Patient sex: M
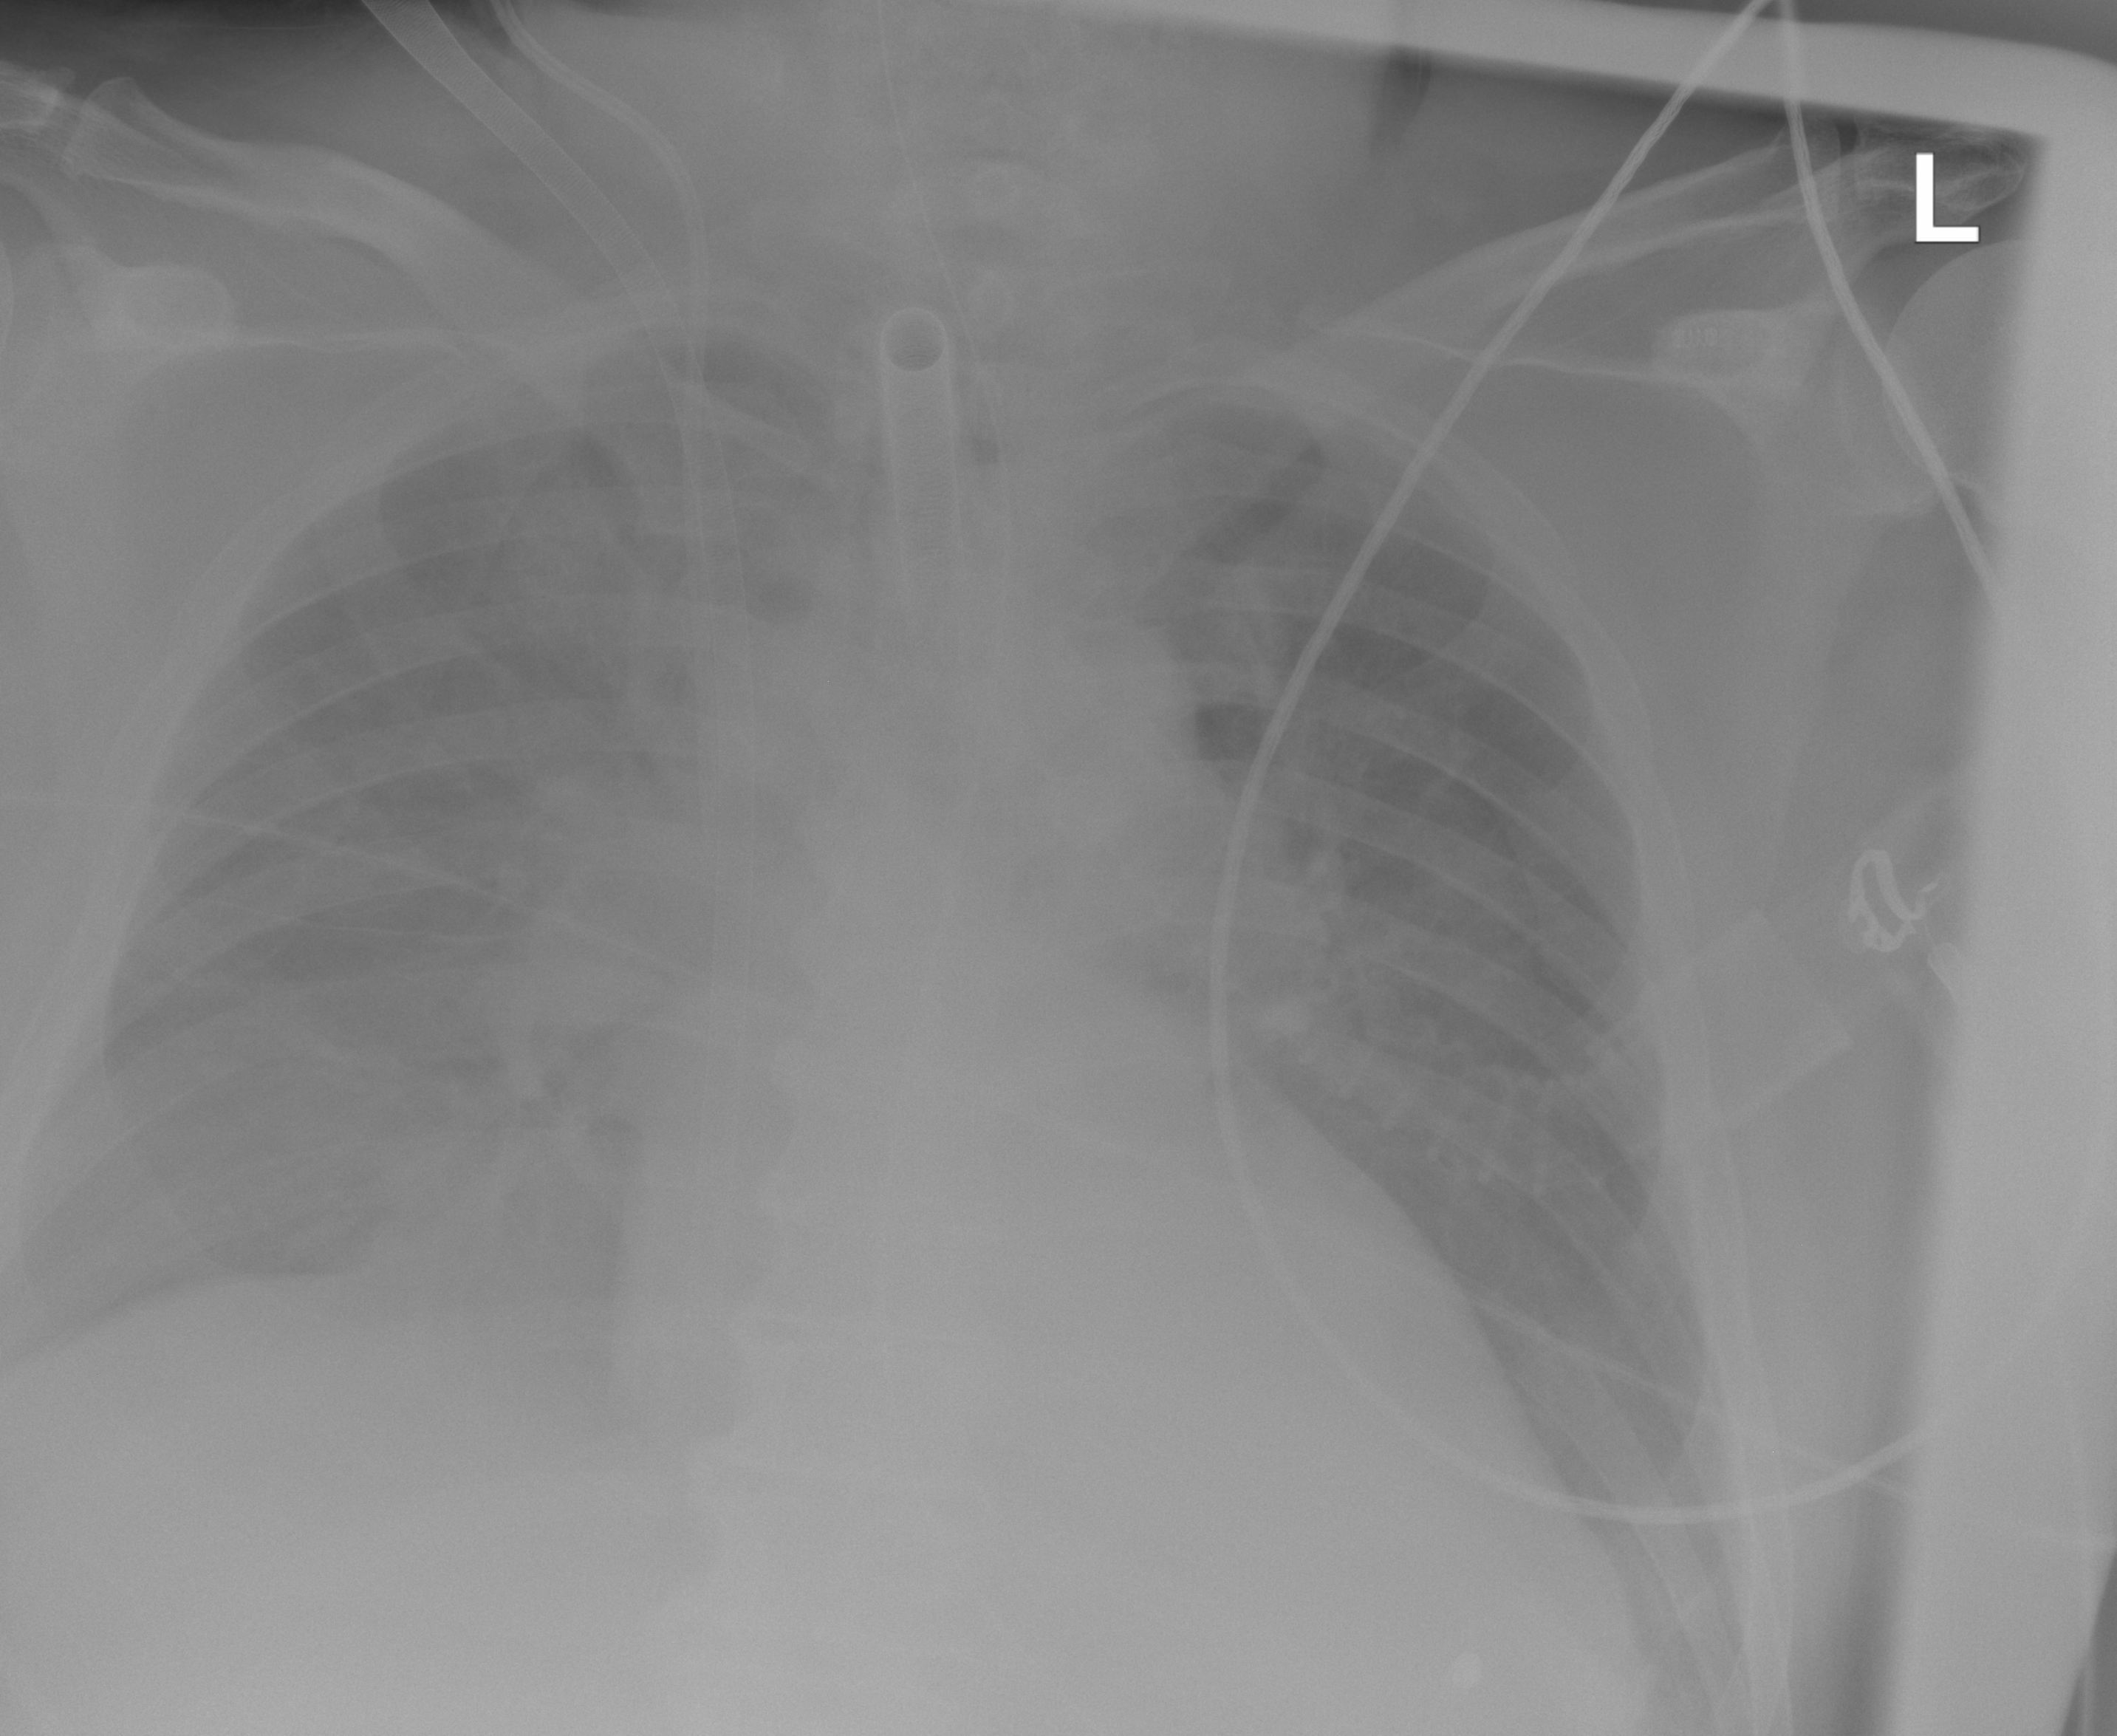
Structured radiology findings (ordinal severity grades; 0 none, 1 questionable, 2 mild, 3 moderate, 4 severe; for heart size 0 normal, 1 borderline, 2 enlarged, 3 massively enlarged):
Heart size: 2
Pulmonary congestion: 0
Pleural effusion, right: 2
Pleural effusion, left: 1
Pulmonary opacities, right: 0
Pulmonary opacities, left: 0
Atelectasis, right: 2
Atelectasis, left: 2